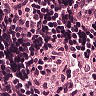
Metastatic tissue present: no